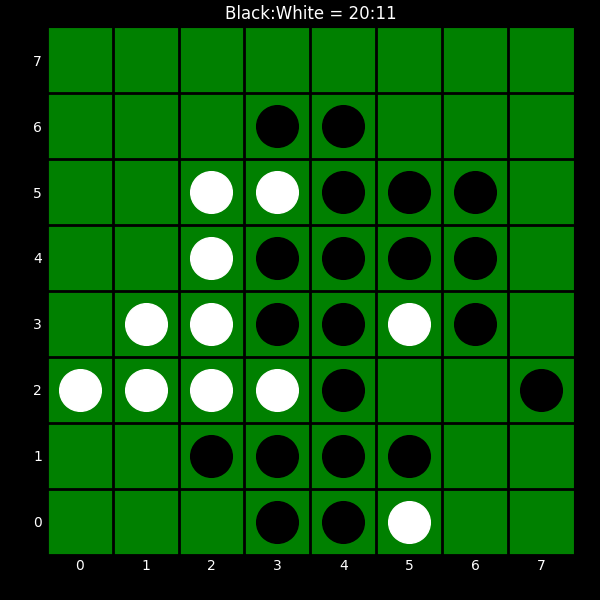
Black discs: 20
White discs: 11